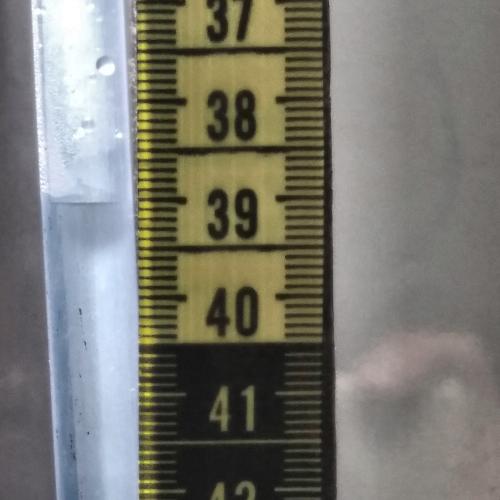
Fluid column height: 39.0 cm